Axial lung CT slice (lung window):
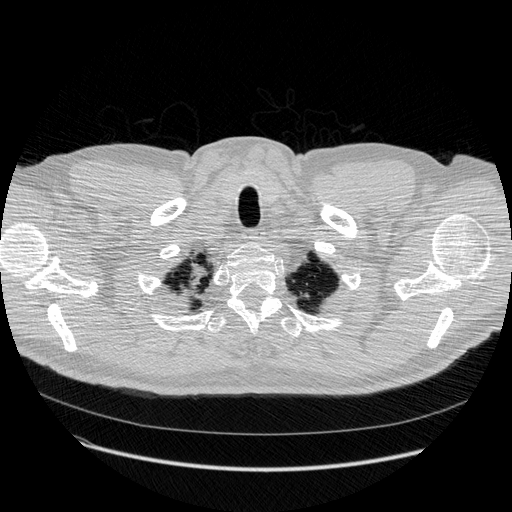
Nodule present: no